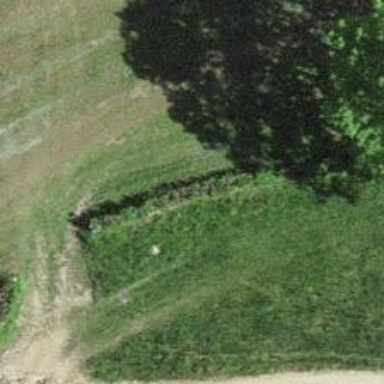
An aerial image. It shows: Hedge barrier.